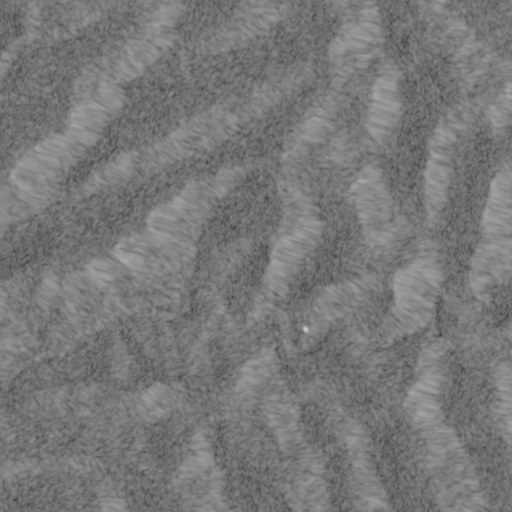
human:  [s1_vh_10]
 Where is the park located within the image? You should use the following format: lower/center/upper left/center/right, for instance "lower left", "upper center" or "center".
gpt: The park is located in the center left of the image.
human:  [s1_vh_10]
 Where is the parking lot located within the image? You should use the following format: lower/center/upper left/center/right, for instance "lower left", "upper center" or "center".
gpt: There is no parking lot in the image.

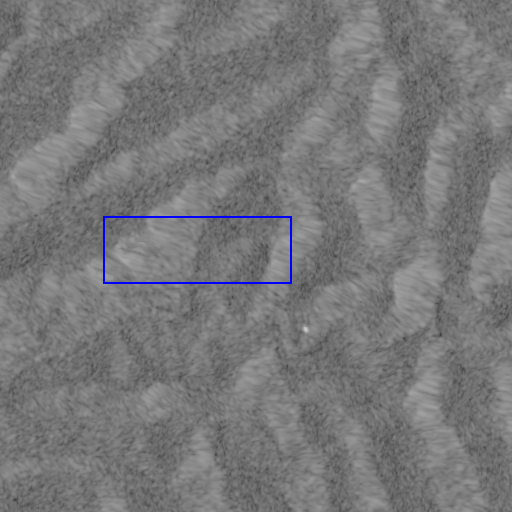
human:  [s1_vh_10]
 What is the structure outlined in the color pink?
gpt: There is no pink outline.
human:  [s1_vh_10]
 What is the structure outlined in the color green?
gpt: There is no structure outlined in green.